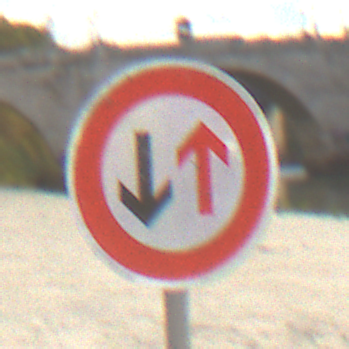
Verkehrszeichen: VorrangDesGegenverkehrs
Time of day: MorningAfternoon
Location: Outdoor (Suburban)
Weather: PartlyCloudy
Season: NotSpecified
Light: Natural